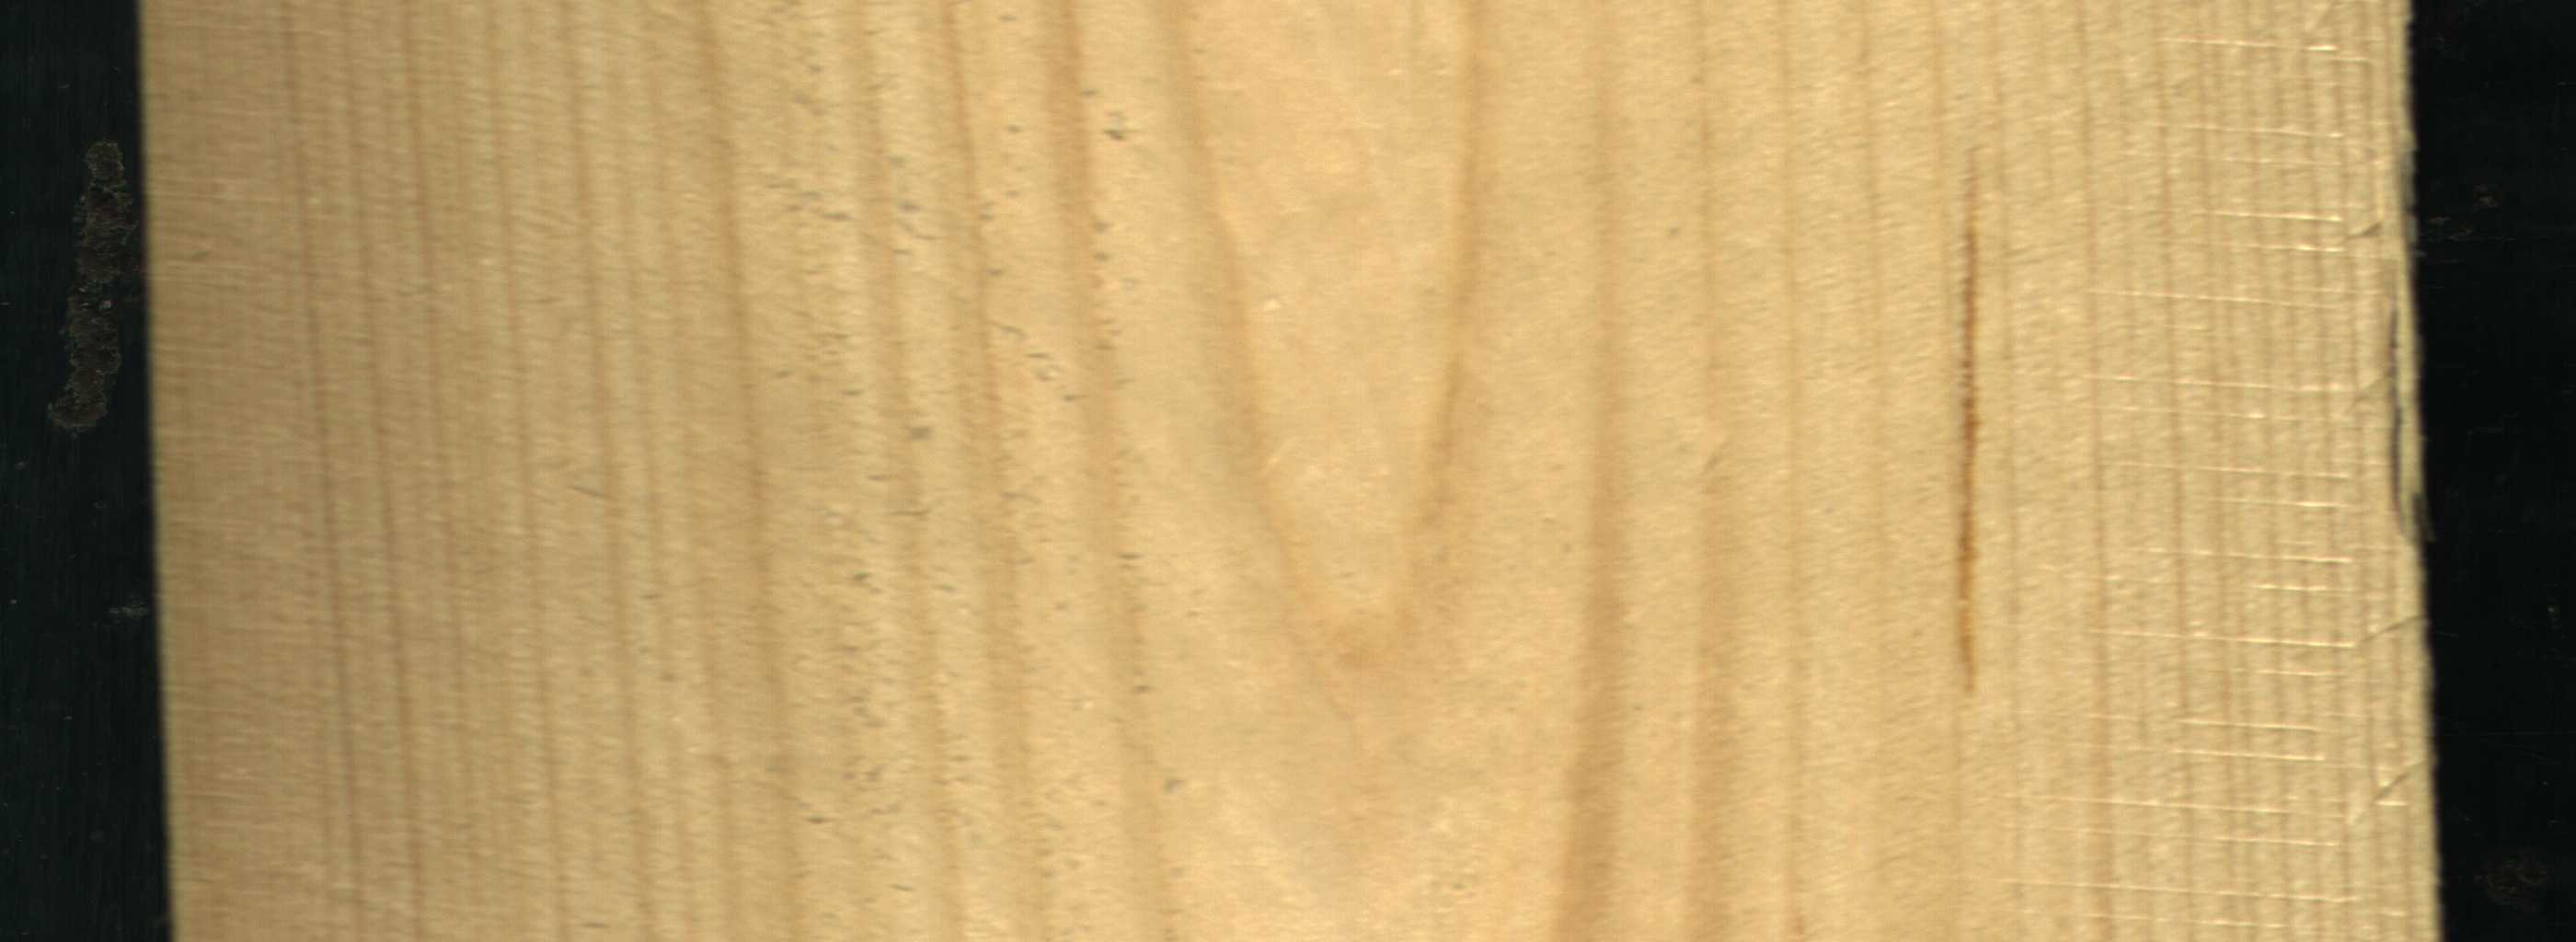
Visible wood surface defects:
resin